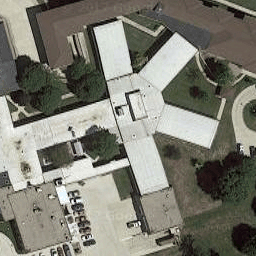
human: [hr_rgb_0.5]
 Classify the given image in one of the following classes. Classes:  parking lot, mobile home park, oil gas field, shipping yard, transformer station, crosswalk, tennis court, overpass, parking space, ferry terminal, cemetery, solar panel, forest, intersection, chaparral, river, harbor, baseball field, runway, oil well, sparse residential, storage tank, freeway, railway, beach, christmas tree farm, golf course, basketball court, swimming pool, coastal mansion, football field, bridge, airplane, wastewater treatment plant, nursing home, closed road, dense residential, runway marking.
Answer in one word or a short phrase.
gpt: nursing home